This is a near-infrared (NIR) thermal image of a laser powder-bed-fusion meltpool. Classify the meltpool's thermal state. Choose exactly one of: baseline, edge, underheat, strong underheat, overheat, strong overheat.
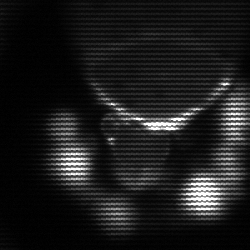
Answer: baseline